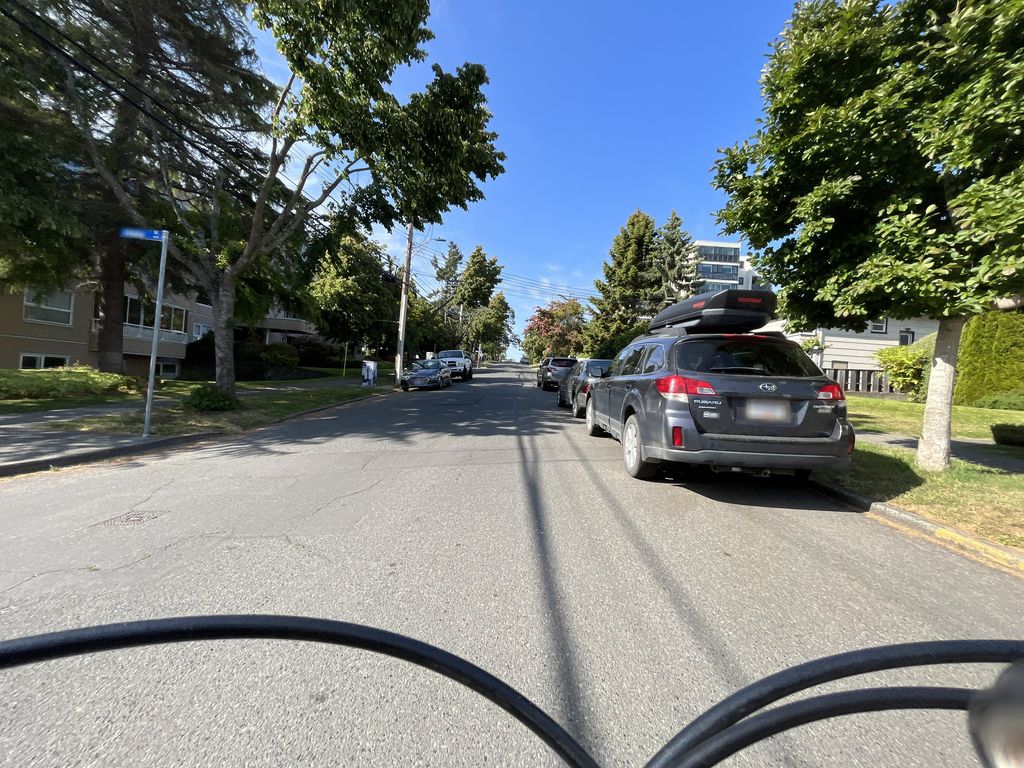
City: victoria